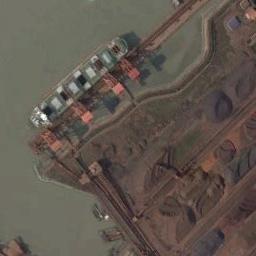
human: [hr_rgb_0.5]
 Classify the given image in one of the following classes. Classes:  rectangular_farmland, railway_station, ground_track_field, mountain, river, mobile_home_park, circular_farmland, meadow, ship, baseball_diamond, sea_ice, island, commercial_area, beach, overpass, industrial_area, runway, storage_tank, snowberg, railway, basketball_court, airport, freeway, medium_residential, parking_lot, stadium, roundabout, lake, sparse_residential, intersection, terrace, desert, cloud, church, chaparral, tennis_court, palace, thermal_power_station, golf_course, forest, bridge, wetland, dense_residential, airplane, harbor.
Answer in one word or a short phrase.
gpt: ship